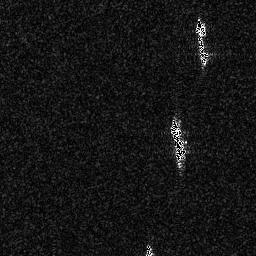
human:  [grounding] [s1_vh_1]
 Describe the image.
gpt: In the satellite image, there is  <ref>1 medium ship </ref> <box>[[65, 44, 73, 65, 0]]</box> located at center,  <ref>1 medium ship </ref> <box>[[75, 7, 81, 25, 0]]</box> located at top right.